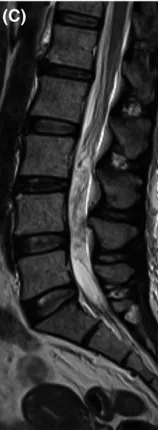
MRI spine, selected images. T2 weighted.
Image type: radiology (mri)